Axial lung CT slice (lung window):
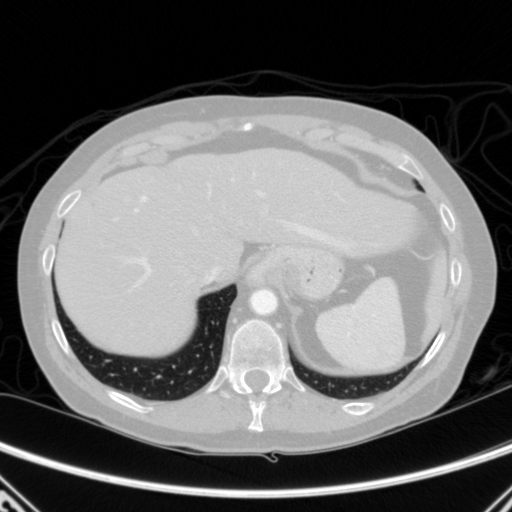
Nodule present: no